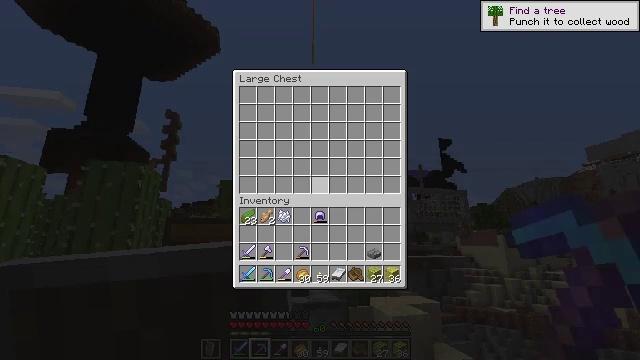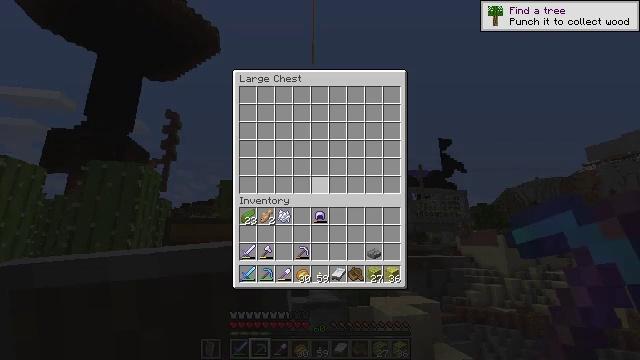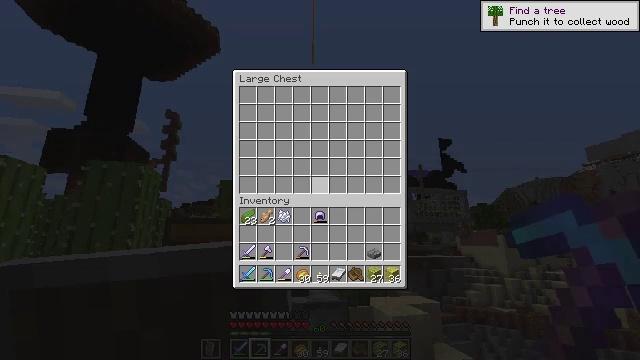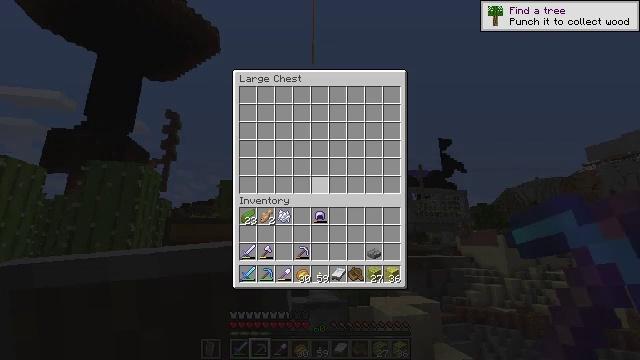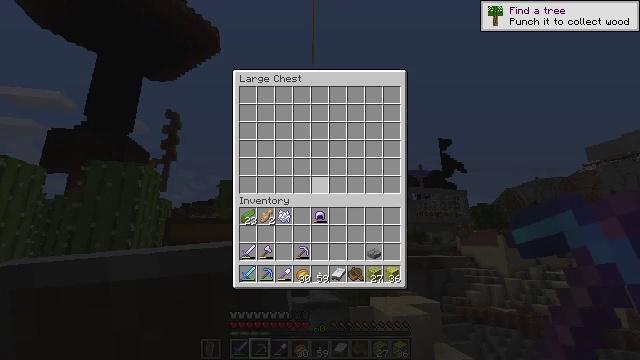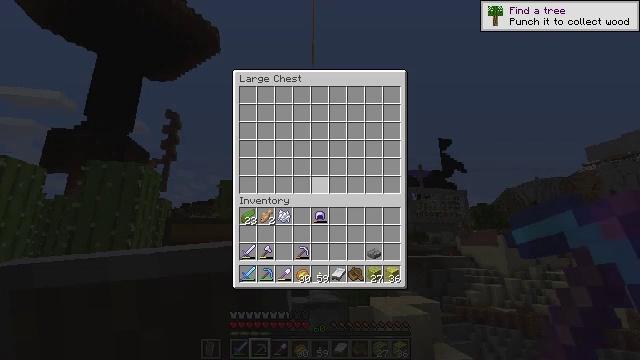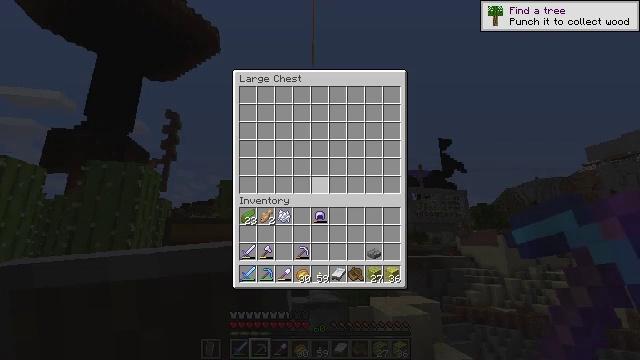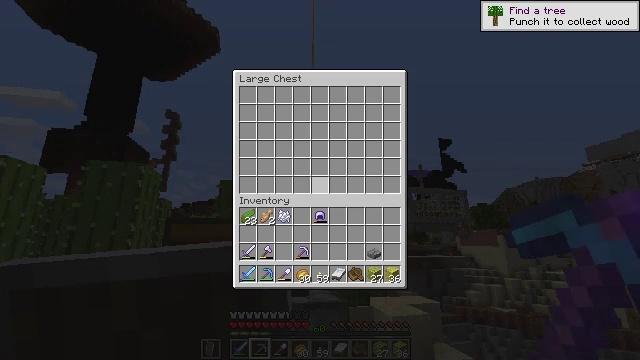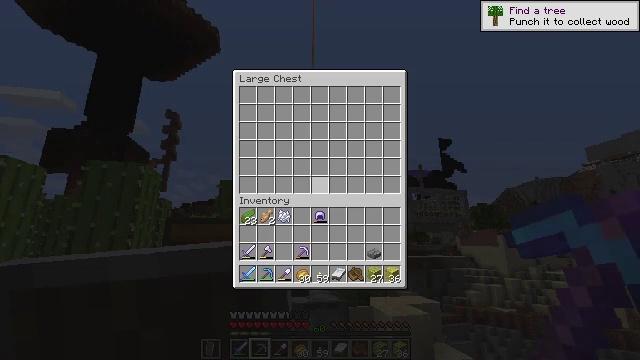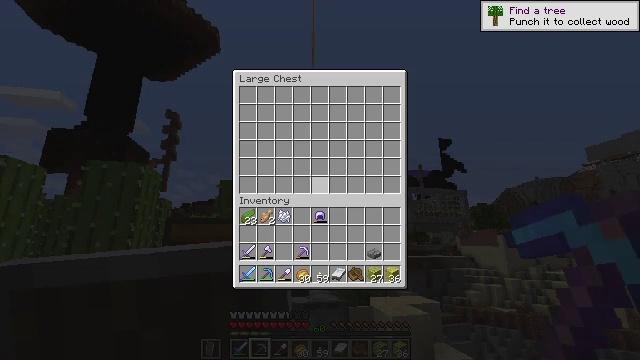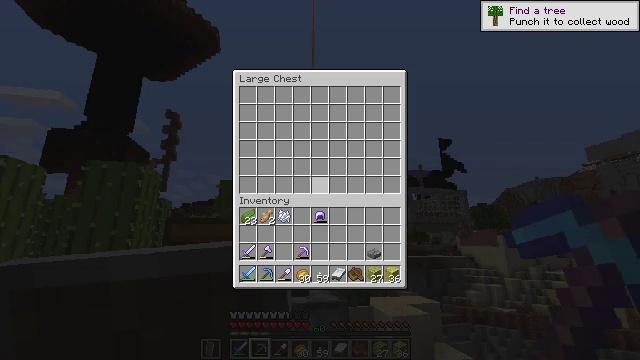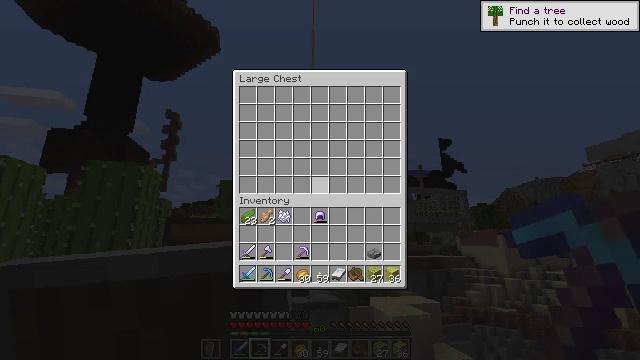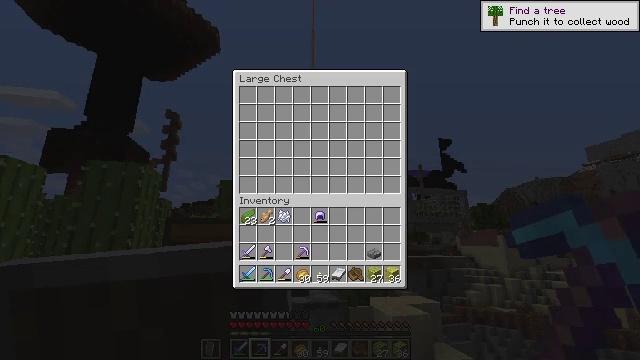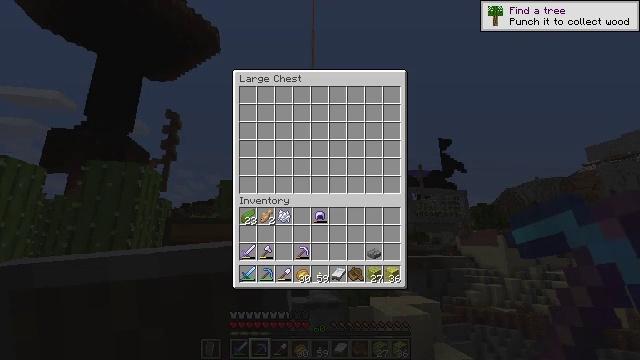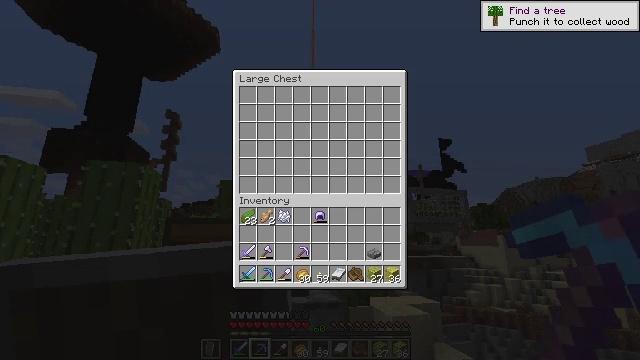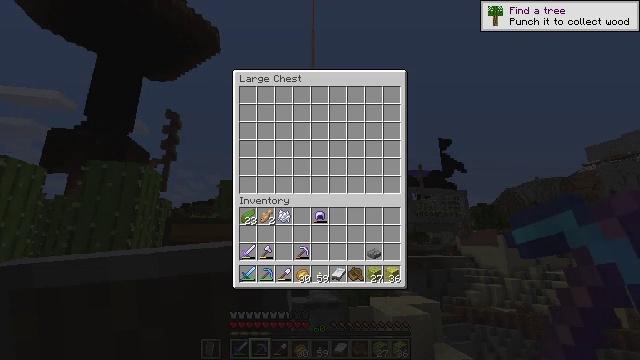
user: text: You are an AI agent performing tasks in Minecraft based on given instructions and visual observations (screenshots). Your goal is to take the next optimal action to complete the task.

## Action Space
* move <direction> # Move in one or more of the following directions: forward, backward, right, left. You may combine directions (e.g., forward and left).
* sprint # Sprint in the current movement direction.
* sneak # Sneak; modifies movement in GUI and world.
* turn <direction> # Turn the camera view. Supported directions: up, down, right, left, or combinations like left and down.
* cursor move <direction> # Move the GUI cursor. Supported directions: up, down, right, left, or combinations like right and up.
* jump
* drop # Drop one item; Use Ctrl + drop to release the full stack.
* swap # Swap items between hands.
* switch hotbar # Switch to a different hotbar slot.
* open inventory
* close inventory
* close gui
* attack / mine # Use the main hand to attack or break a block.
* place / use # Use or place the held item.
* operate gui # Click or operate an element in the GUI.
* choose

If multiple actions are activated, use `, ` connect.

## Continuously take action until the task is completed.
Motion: motion action
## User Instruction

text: Drop kelp from the inventory.
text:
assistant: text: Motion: no_op
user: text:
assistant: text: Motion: no_op
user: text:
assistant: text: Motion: no_op
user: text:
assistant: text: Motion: sneak
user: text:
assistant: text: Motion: sneak
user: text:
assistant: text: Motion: sneak
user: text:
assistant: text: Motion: sneak
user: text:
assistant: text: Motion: sneak
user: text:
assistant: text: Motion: sneak
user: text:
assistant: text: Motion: no_op
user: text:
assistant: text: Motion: no_op
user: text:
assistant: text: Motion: no_op
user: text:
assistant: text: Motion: cursor move left and down
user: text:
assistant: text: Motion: cursor move left
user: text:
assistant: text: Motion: no_op
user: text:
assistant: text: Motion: cursor move left and down
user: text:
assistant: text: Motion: cursor move left and down
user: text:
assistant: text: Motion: cursor move left and down
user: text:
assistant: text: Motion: no_op
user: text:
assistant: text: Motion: cursor move left
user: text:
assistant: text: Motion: no_op
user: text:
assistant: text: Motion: no_op
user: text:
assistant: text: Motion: no_op
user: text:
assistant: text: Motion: no_op
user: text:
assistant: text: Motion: sneak
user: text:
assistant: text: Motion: sneak
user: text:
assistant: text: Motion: sneak
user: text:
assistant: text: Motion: sneak
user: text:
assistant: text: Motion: sneak, choose
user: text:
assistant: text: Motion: sneak, choose